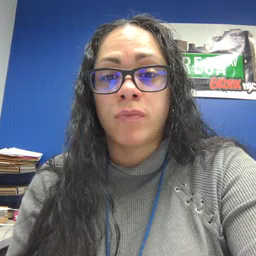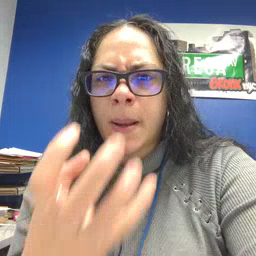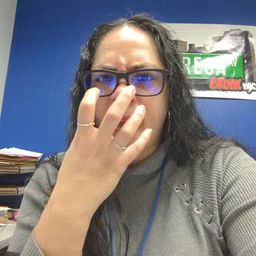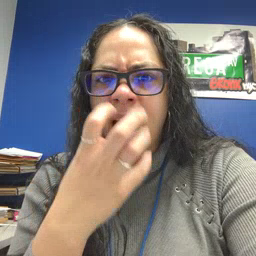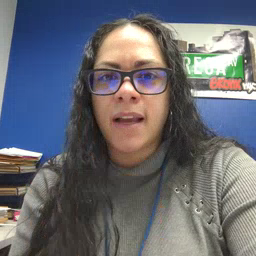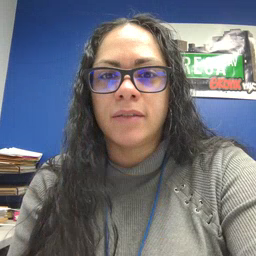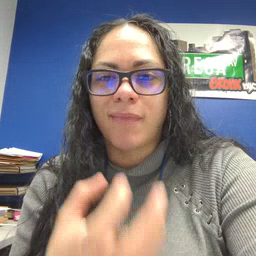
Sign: mad